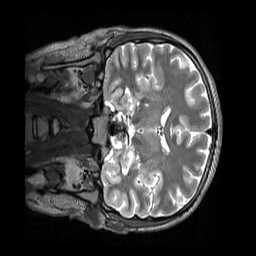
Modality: T2w
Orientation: coronal
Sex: male
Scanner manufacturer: siemens
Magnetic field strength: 3 T
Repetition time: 3.2 s
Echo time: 0.409 s